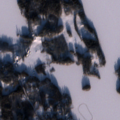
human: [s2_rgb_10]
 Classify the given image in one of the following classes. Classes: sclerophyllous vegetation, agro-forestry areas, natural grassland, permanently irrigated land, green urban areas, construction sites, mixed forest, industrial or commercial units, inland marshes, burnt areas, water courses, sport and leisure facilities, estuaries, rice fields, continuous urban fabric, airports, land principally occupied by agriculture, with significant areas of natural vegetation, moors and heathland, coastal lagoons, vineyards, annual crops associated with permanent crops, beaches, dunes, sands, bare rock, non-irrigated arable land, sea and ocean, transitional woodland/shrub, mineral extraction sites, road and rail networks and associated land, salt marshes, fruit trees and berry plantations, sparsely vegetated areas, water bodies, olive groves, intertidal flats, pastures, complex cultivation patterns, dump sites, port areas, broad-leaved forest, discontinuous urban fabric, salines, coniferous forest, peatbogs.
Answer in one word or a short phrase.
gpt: discontinuous urban fabric, mixed forest, water bodies